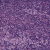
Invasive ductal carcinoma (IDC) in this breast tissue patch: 0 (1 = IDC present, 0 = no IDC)